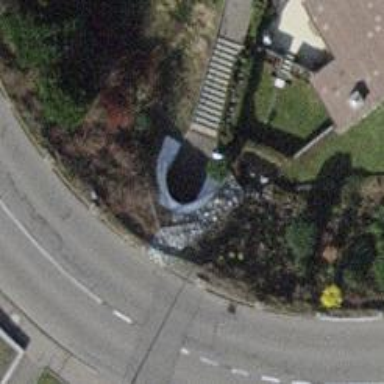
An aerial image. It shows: Tunnel footway.